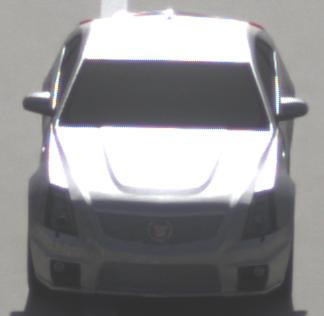
Make: Cadillac
Model: CTS-V
Detailed model: CTS-V (II) Limousine
Model produced from: 2008/11
Model produced until: 2010/12
Doors: 4
Color: white
Road condition: dry road
Daytime: morning or afternoon
Contrast: medium contrast